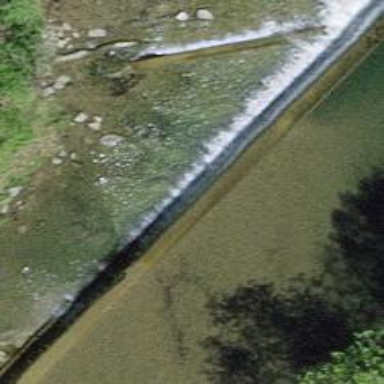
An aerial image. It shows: Weir in waterway.